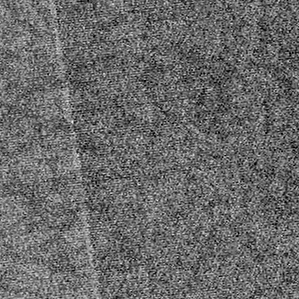
Label: frost